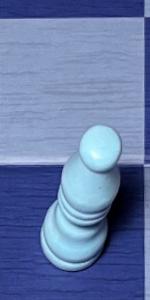
Label: Bishop_White